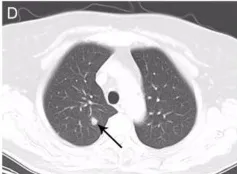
Computed tomography portal phase images. Lung. Metastases. (D) Before combination therapy.
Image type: radiology (ct)